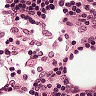
Metastatic tissue present: no